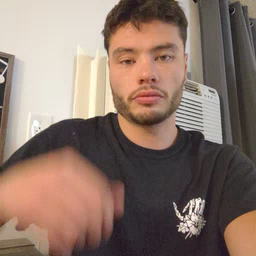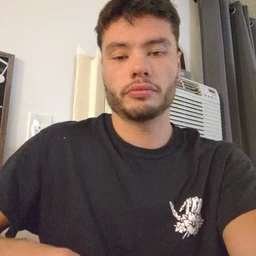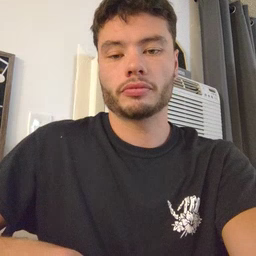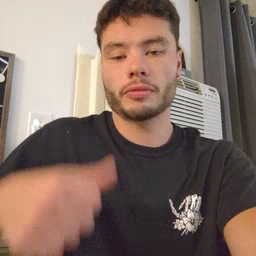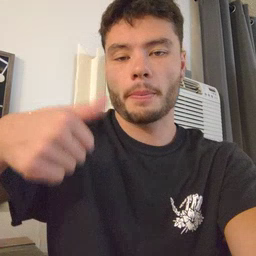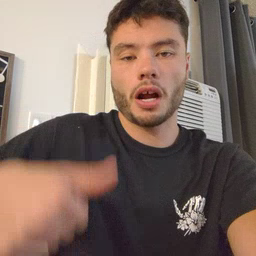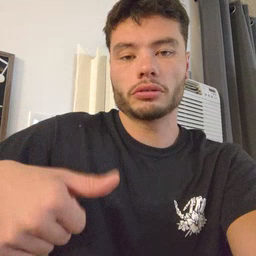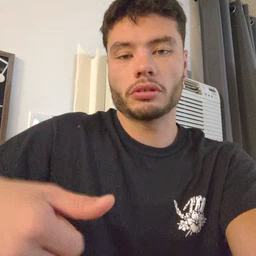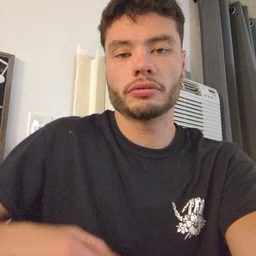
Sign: puzzle